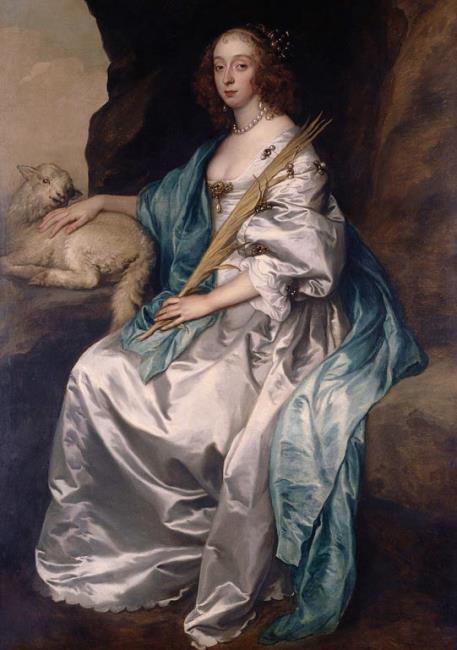
Title: Portrait of Mary Stewart, Duchess of Richmond en Duchess of Lennox (1622–1685), former Lady Mary Villiers, as Saint Agnes
Artist: Anthony van Dyck
Earliest date: 1637
Latest date: 1640
Genre: painting
Iconography: cattle
Keywords: woman's portrait, portrait history, female saint, full-length portrait, head to the left, body facing left, sitting, facing front, pendant earring, pearl necklace, low neckline with drapery, palm branch, lamb, cliff, background view